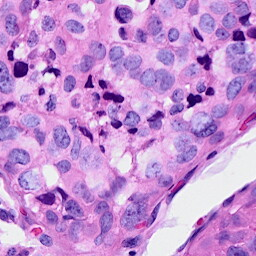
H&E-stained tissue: Breast